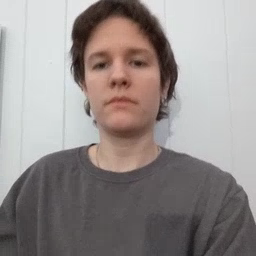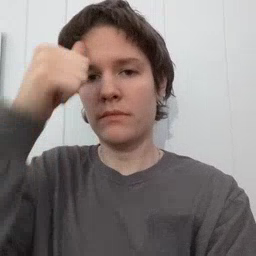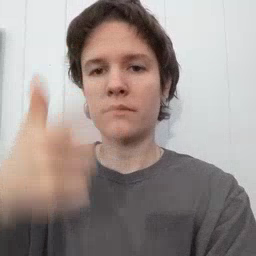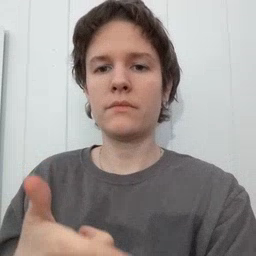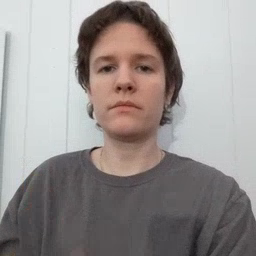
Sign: brother